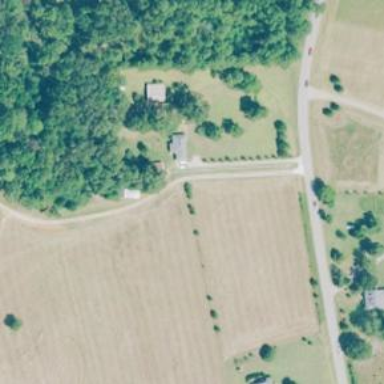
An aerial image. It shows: Driveway.